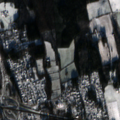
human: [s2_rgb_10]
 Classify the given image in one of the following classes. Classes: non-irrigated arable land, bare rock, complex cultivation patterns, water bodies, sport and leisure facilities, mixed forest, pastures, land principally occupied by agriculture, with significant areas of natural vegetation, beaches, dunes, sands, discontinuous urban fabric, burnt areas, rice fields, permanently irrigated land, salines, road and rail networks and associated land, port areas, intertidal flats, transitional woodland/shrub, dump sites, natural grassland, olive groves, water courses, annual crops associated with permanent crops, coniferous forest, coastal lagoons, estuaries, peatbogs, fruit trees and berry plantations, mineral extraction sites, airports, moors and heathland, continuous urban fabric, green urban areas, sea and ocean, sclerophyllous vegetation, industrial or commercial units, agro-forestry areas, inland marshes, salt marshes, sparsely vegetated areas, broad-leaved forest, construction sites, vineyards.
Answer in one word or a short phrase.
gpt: discontinuous urban fabric, non-irrigated arable land, broad-leaved forest, coniferous forest